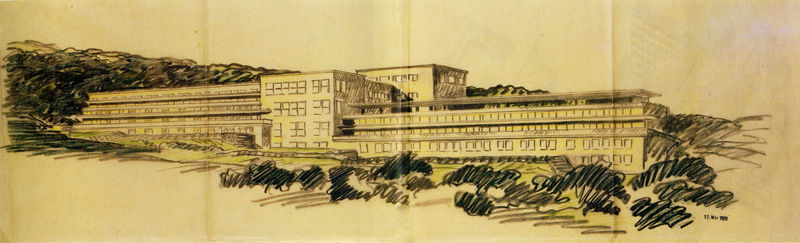
Titel: Bezirkskrankenhaus, Maulbronn, perspektivische Ansicht, Entwurfsvariante
Künstler: Richard Döcker
Schlagwörter: berg, flügel, laub, bäume, gelb, grün, landschaft, ocker, fenster, kreide, schwarz, skizze, zeichnung, anlage, dach, gebäude, haus, rasen, wiese, beige, architektur, falten, lang, feld, hügel, büsche, flach, sträucher, front, wald, papier, modell, fassade, studie, moderne, berge, grafik, graphik, linien, treppe, grass, striche, kohle, linear, schraffur, koloriert, entwurf, bauhaus, geometrisch, risalit, etagen, geschosse, horizontal, breit, vorlage, stockwerke, fesnter, quadratisch, mittelbau, nebengebäude, weoss, falz, knicke, hauptgebäude, geschisse, bauhäusig, funktionsarchitektur, funktionsgebäude